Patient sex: M
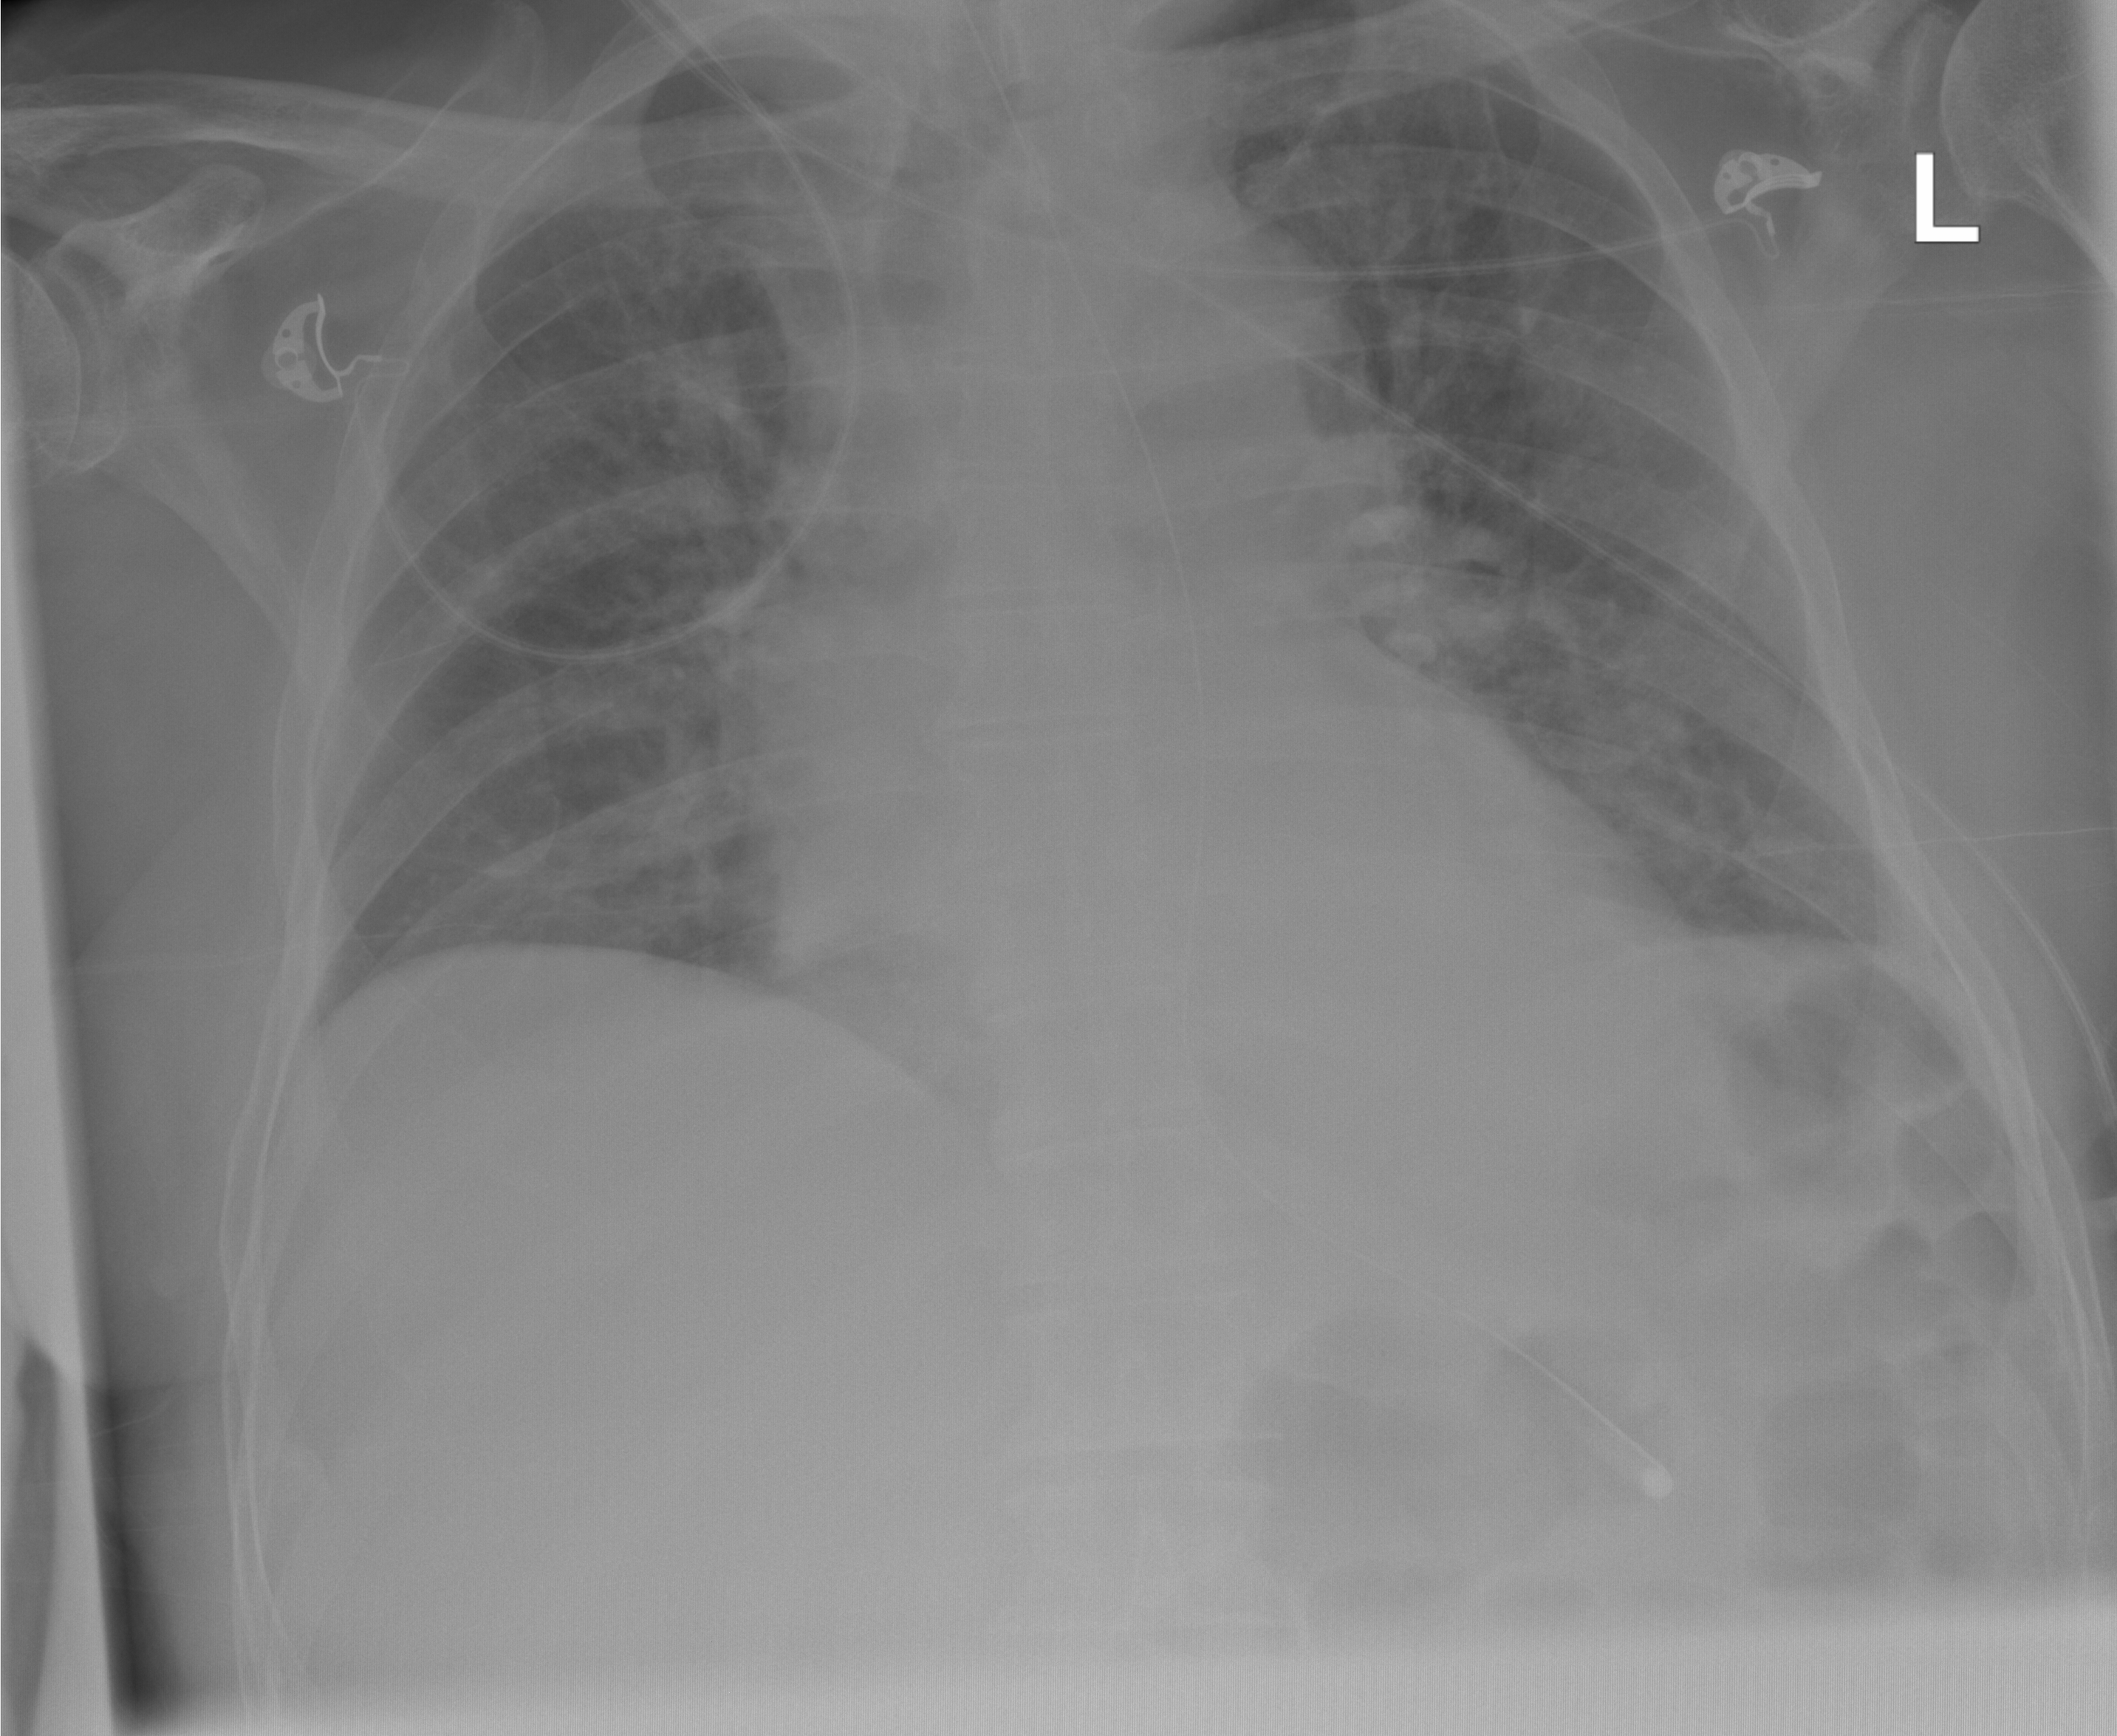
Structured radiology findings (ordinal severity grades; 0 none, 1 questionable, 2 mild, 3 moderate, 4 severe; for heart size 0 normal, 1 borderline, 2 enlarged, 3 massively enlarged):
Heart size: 0
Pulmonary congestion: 1
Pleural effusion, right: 0
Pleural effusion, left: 0
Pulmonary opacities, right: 1
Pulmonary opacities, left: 1
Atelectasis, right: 1
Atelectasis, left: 0